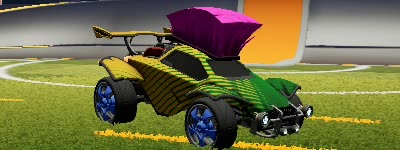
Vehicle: octane